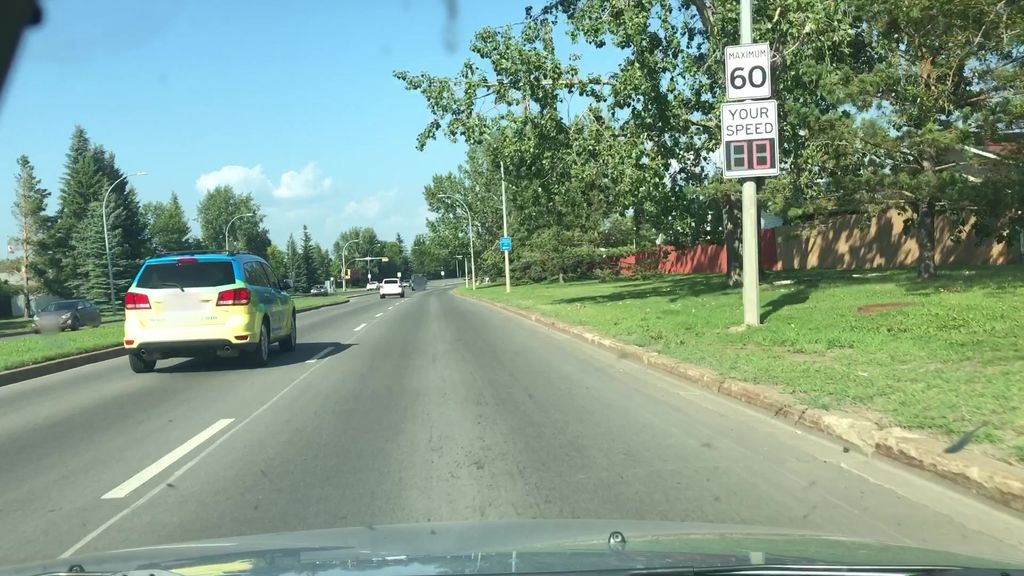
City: edmonton